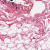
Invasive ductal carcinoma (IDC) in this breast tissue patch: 0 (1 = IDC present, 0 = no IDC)